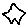
Label: star